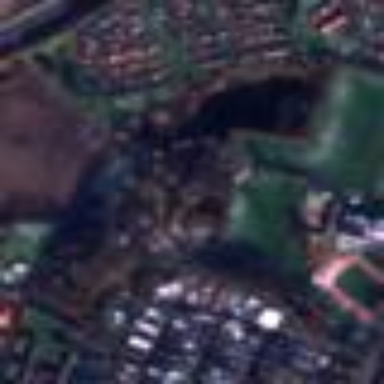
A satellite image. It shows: Recreation ground.